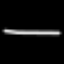
Label: line